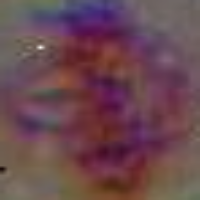
Label: metaphase